Aerial crown-view tile of a tropical tree (Barro Colorado Island, Panama), acquired 20250512:
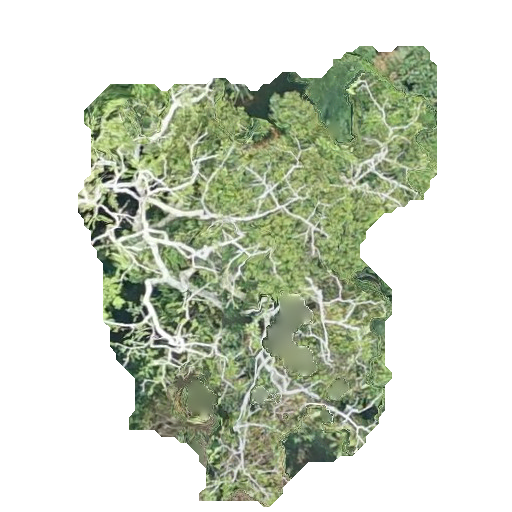
Species: Trichilia tuberculata
GBIF accepted scientific name: Trichilia tuberculata
Crown area: 166.655 m²